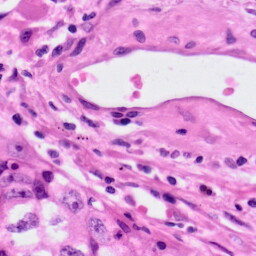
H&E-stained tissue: Lung